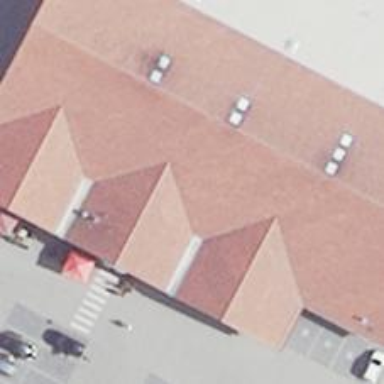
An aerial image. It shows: Supermarket.